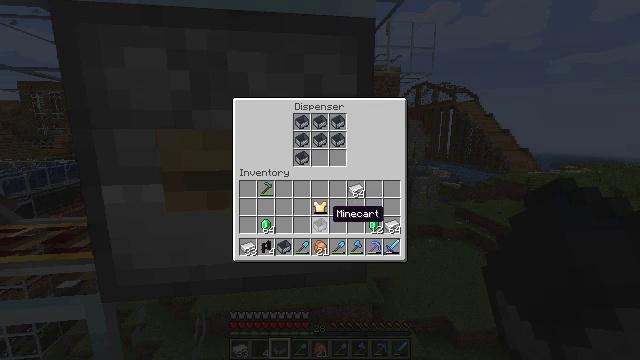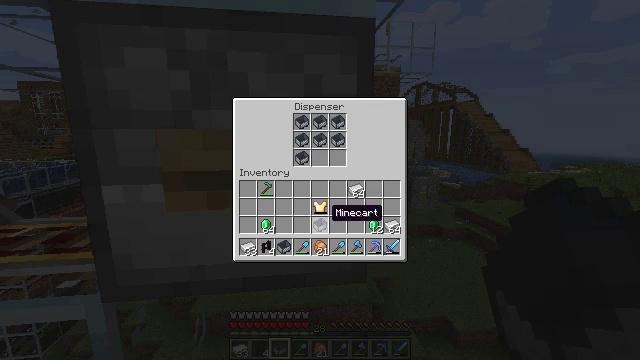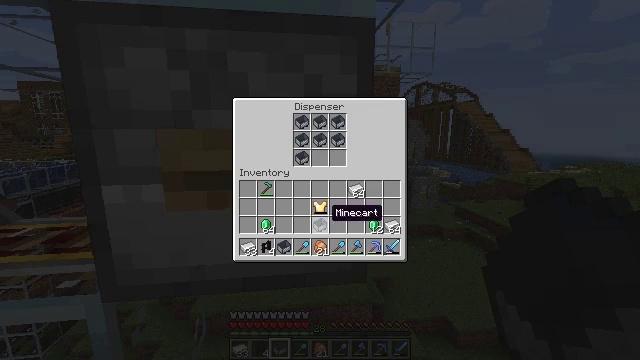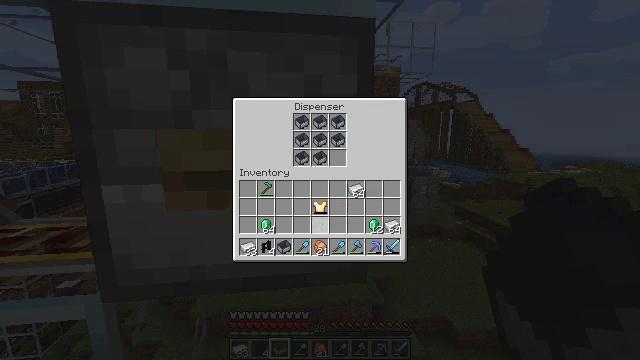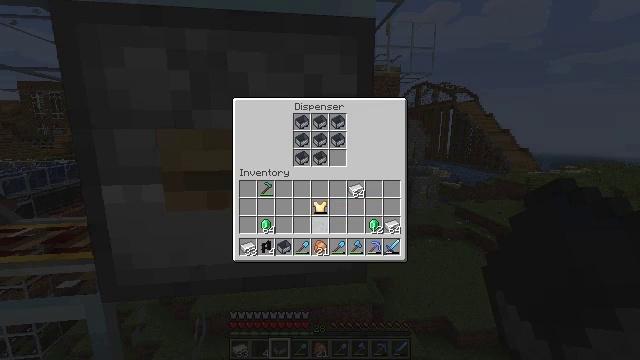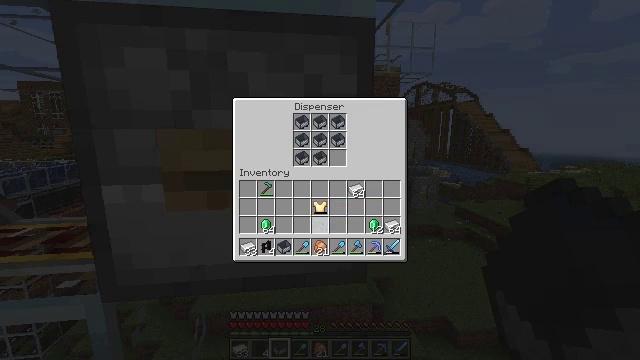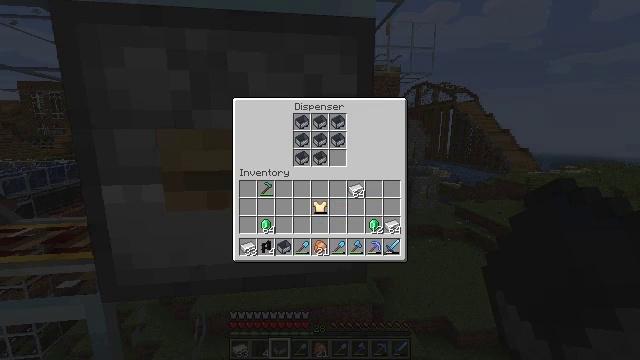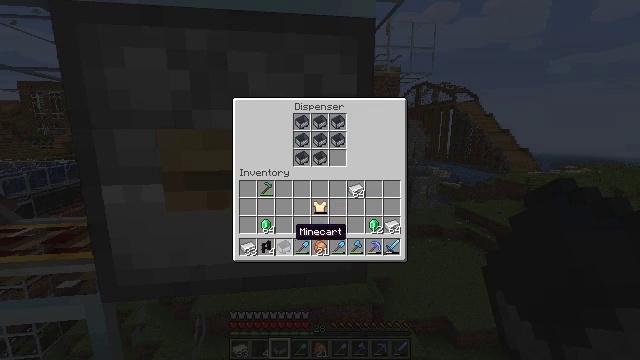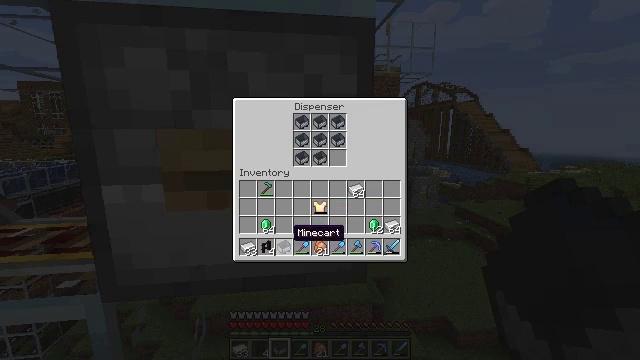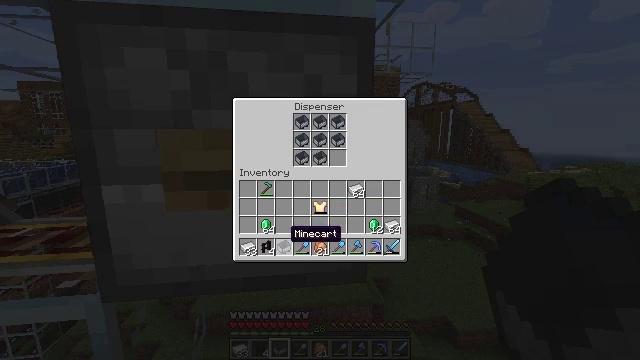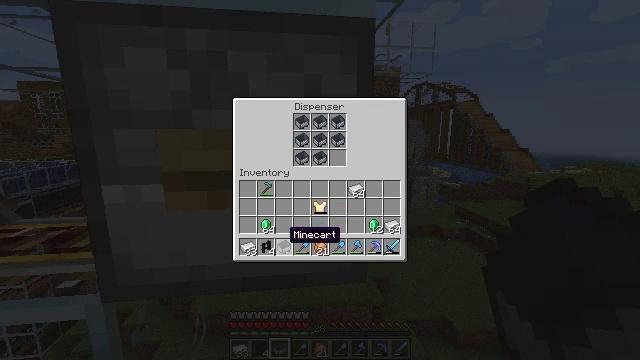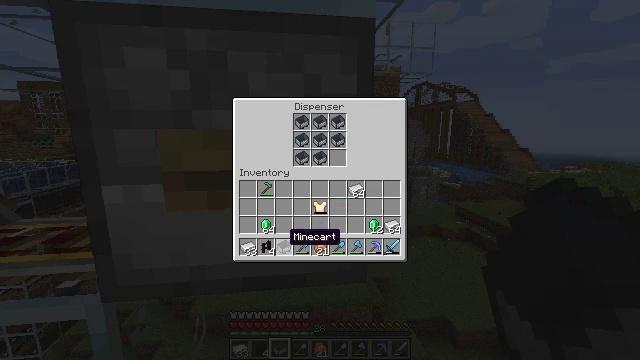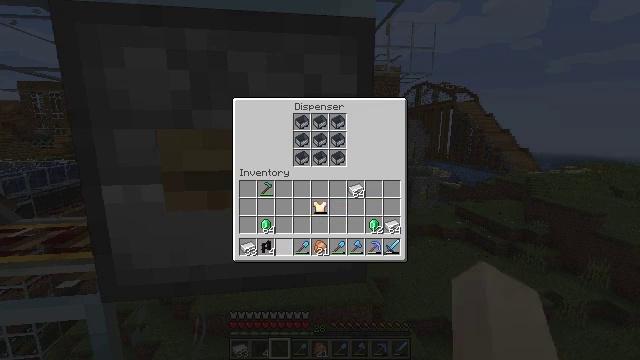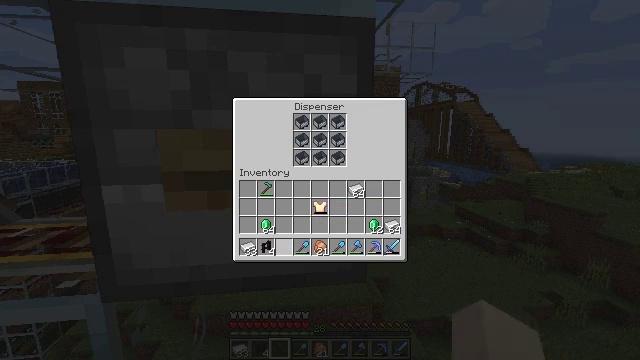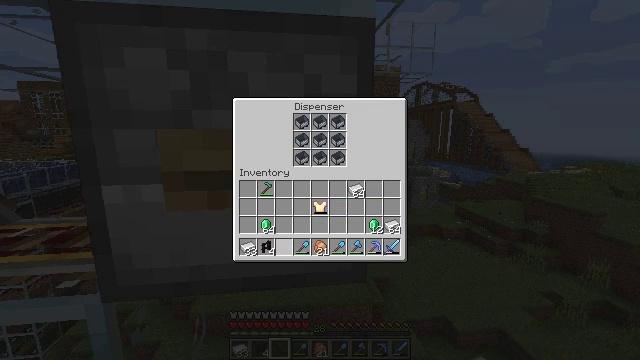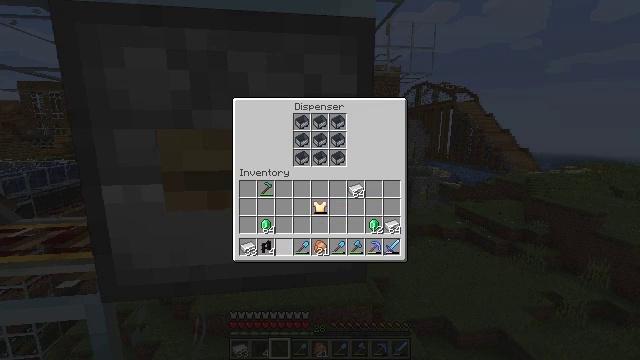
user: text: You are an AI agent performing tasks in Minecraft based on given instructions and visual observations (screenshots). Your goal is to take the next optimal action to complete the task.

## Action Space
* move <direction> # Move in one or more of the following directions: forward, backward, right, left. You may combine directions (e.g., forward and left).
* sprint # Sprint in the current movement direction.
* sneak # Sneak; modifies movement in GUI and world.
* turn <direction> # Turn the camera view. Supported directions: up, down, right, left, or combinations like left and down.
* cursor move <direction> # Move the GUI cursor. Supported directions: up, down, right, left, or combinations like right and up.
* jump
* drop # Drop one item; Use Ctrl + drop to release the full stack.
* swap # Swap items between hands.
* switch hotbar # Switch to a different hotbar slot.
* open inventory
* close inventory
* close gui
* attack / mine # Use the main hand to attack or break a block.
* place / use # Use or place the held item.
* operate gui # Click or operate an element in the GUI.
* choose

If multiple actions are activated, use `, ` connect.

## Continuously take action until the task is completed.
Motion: motion action
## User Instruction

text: Drop a nether brick fence.
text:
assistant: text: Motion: sneak
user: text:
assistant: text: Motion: sneak
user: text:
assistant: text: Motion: sneak, operate gui
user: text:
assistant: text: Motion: sneak, operate gui
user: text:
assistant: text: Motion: sneak, cursor move left
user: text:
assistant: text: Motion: sneak, cursor move left and down
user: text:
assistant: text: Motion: sneak
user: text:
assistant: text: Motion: sneak
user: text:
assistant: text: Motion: sneak
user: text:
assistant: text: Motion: sneak
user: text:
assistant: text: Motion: sneak
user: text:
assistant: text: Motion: sneak, operate gui
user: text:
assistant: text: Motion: sneak, operate gui
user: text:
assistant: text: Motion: sneak, operate gui
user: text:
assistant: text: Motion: sneak
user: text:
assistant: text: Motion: sneak
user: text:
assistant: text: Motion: sneak
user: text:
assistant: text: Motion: sneak
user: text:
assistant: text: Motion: sneak
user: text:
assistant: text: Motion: sneak
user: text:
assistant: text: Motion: sneak
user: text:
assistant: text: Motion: sneak
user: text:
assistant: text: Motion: sneak, cursor move right
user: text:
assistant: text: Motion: sneak
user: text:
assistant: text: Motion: sneak
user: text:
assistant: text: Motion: sneak
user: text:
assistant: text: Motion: sneak
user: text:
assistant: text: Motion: sneak
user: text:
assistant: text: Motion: sneak
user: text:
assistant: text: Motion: sneak